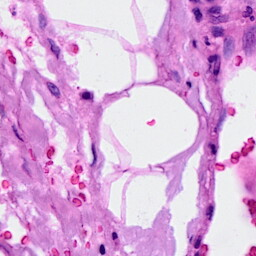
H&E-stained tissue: Breast